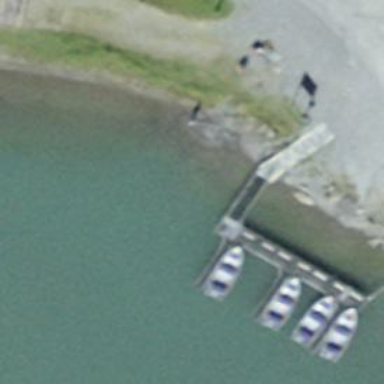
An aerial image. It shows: Man-made pier.